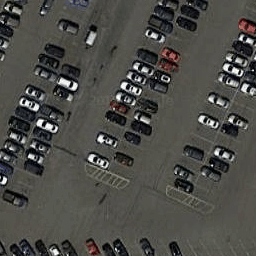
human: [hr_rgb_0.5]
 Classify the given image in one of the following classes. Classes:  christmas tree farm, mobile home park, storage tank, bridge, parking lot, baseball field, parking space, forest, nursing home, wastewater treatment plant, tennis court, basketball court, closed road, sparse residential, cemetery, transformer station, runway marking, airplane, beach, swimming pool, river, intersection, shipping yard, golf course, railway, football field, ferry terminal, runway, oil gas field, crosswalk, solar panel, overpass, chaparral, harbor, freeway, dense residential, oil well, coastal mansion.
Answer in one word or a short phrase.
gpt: parking lot